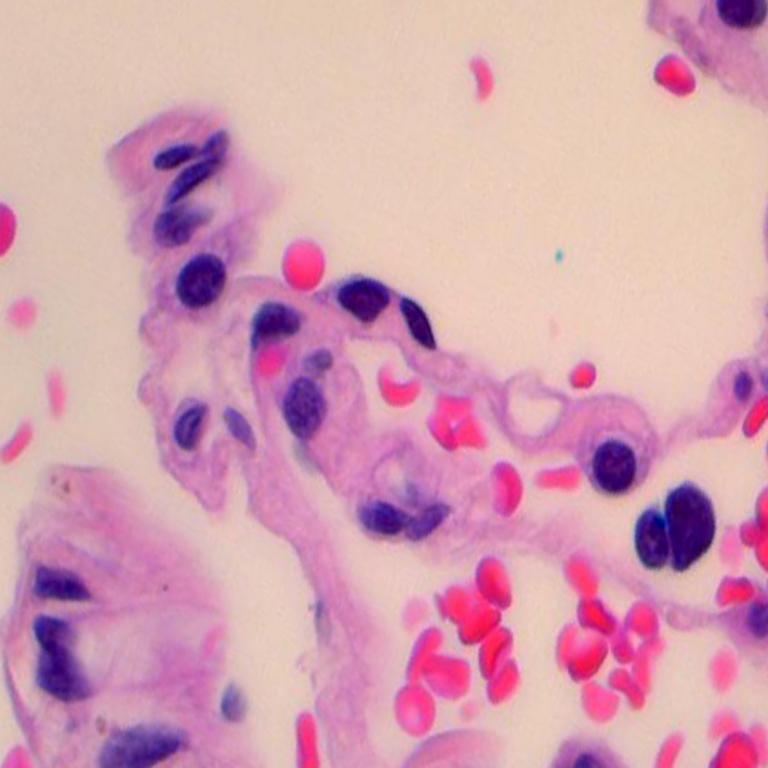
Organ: lung
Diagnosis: benign